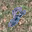
Label: 8